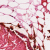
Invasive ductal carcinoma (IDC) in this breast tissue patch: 0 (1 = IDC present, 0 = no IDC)